Question: I cannot understand what is the difference between 'Zend_Layout' and 'Zend_View'.
Here is a picture from 'Zend_Layout' Tutorial.

Everything seems easy to understand. We have elements in '<head>', we have 'Header', 'Navigation' segment, 'Content' segment, 'Sidebar' and 'Footer'. And it's easy to understand how they are called. But I can't see the difference between 'View' and 'Layout'. Why 'Navigation' segment is called as 'Layout''s property and 'Footer' and 'Header' are called as 'View' property?
I tested 'Zend_Layout' and interchanged them. I called the 'Navigation' segment not as the 'Layout''s property but as the 'View''s property:
'''
echo $this->layout()->nav; // as in tutorial
echo $this->nav; // used to call like this
'''
And everything works fine. Not only for '$nav', but for any variable. So what's the difference?
I attach my experiment code here.
My experiment layout page consists of three main blocks:
- - -
Here's a script of template:
'''
<!DOCTYPE html>
<html>
<head>
</head>
<body>
<div header>
<?php echo $this->header ?> // it works
<?php echo $this->layout()->header ?> // and this variant also works
</div>
<div content>
<?php echo $this->content ?> // same thing, it is a View's property
<?php echo $this->layout()->content ?> // And it is a Layout's property
</div>
<div footer>
<?php echo $this->footer ?> // same thing
<?php echo $this->layout->footer() ?> // both work (one or another I mean)
</div>
</body>
</html>
'''
My code now:
'''
$layout = Zend_Layout::startMvc(); // instantiate Layout
$layout->setLayoutPath('\TestPageiews'); // set the path where my layouts live
// And here's the most interesting
// Set Header layout first
$layout->setLayout('header'); // 'header.php' - is my file with html-code of the Header
// I pass only name 'header', and it makes 'header.php' from it.
// Predefined suffix is 'phtml' but I changed it to 'php'
$layout->getView()->button = "Button"; // assign some variable in the Header. Please pay attention, it is View's property
$layout->button_2 = "Button_2"; // and also I can assign this way. It's Layout's property now. And they both work
$headerBlock = $layout->render(); // render my Header and store it in variable
// the same procedures for the Content block
$layout->setLayout('content');
$layout->getView()->one = "One";
$layout->two = "Two";
$contentBlock = $layout->render(); // render and store in the variable
// and the same for the Footer
$layout->setLayout('footer');
$layout->getView()->foot = "Foot";
$layout->foot_2 = "Foot_2";
$footerBlock = $layout->render(); // render and store in the variable
// and finally last stage - render whole layout and echo it
$lout->setLayout('main_template');
$layout->getView()->header = $headerBlock; // again, I can do also $layout->header
$lout->content = $contentBlock;
$lout->getView()->footer = $footerBlock;
echo $lout->render(); // render and echo now.
'''
And everything works fine, the page is displayed without errors. But I don't know whether I use 'Zend_Layout' and 'Zend_View' right way or wrong way. Is it the right way to construct the page using 'Zend_Layout' as I do it? What's the difference between
'''
echo $this->layout()->header // this
echo $this->header // and this
'''
Which variant is right one?
Also it seems I have double rendering: at first I render each segment. And then I render them again when I render my final template. Is this the right way?
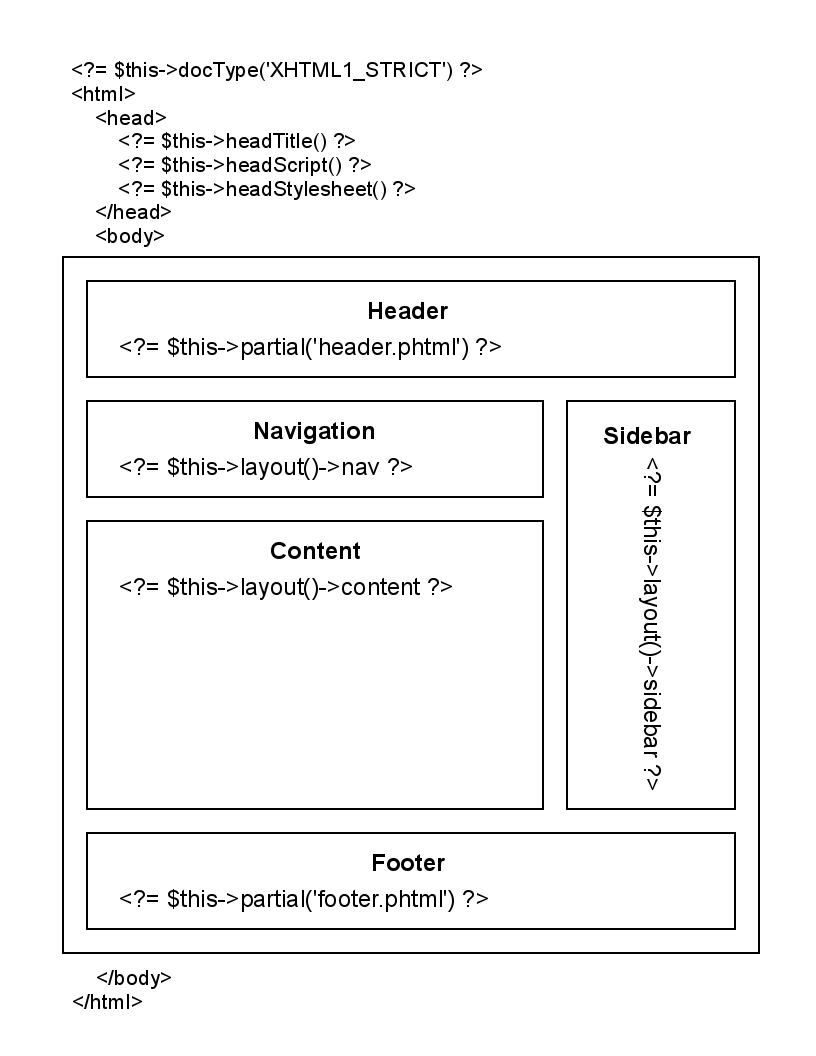
Answer: See the answer I posted to your other (similar) question for some background. 'Zend_View' is for rendering templates. 'Zend_Layout' is a special type of template that contains one or more other templates. . The idea is that the layout contains the portions of the HTML that don't really change between pages.
Your code can be simplified to:
The main layout file:
'''
<!DOCTYPE html>
<html>
<head>
</head>
<body>
<?php echo $this->render('_header.phtml')?>
<div content>
<?php echo $this->layout()->content ?>
</div>
<?php echo $this->render('_footer.phtml)?>
</body>
</html>
'''
Usage:
'''
$layout = new Zend_Layout();
$layout->setLayoutPath('\TestPageiews');
$layout->setLayout('layout'); // this should be whatever you named your layout file
$view = new Zend_View();
$layout->content = $view->render('main_template.php'); // this is the part that changes between pages
echo $layout->render();
'''
Don't call startMvc() if you are not using the Zend Framework controller classes (which you don't appear to be).